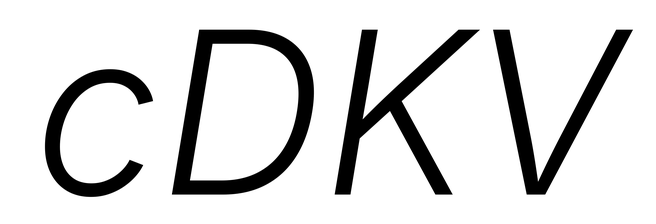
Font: Inter-Italic_Light_Italic